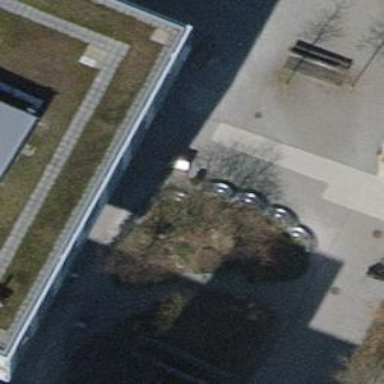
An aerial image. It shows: Recycling container for recycling.